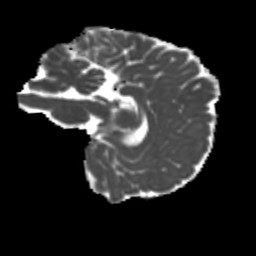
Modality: MD
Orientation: sagittal
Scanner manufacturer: siemens
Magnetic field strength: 3 T
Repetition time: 4 s
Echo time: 0.0594 s